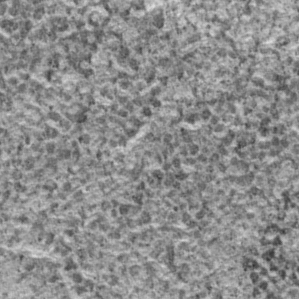
Label: frost